Aerial crown-view tile of a tropical tree (Barro Colorado Island, Panama), acquired 20250217:
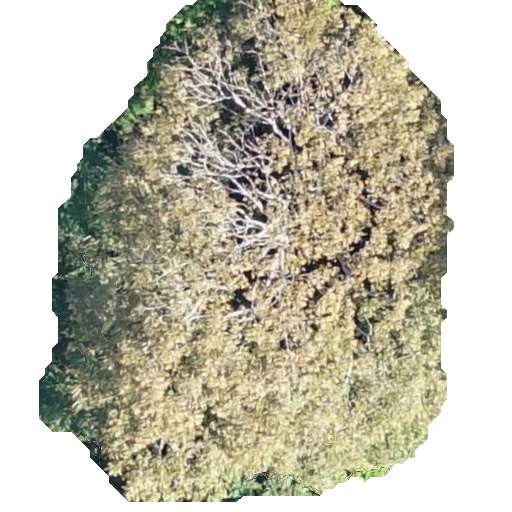
Species: Dipteryx oleifera
GBIF accepted scientific name: Dipteryx oleifera
Crown area: 250.912 m²